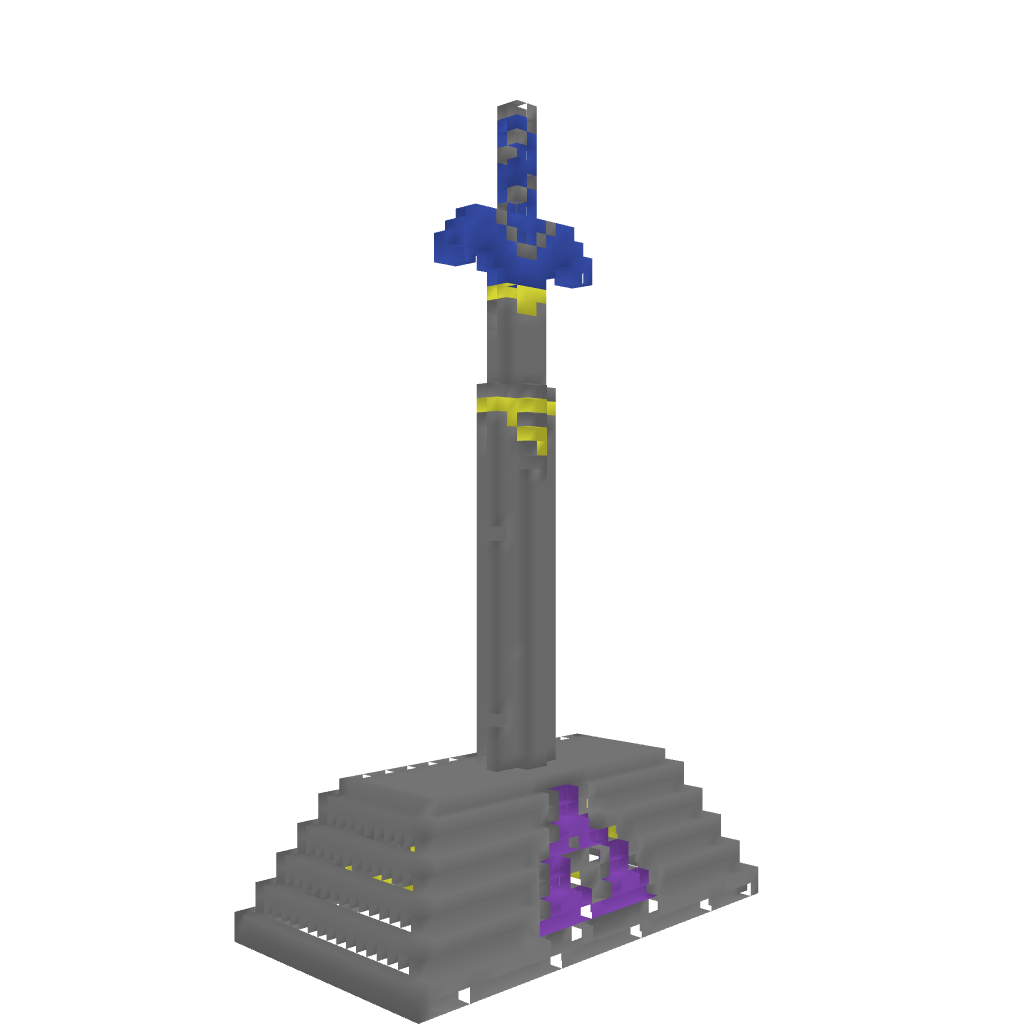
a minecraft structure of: The Master Sword in Pedestal bad low quality